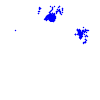
Particle: electron